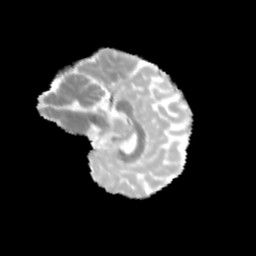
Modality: MD
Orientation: sagittal
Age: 11
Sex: female
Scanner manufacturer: siemens
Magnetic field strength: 3 T
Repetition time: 3.8 s
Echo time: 0.07 s